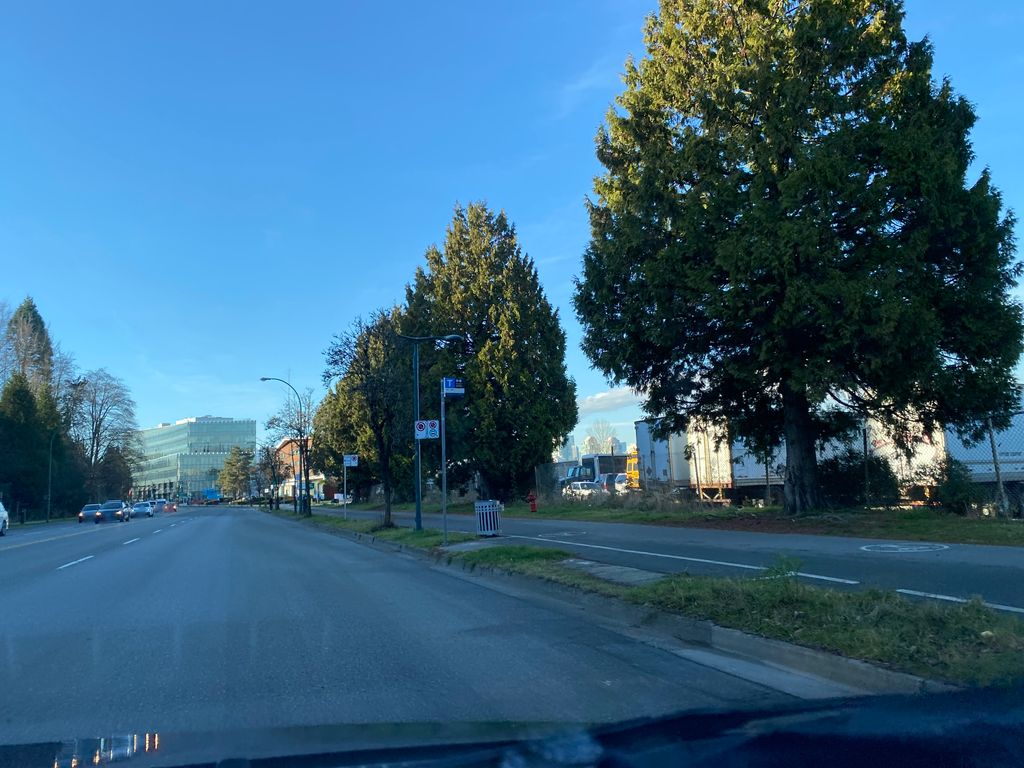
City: vancouver